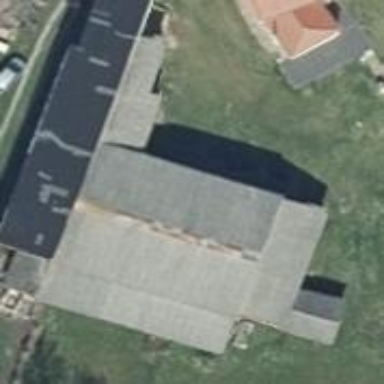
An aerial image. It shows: Building with flat black roof.